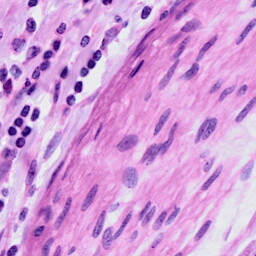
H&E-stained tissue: Cervix